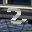
Label: 2